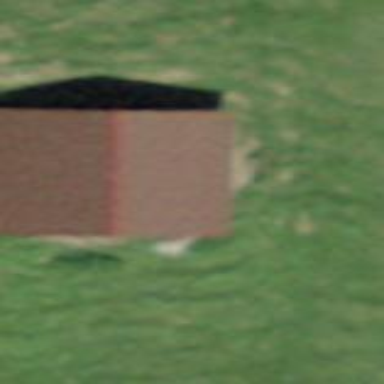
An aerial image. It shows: Barn.